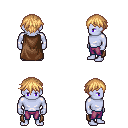
a pixel art fantasy rpg character, male body template, dark elf, purple skin, brown cape, magenta pants, light blonde short bangs hairstyle, four views (front, back, left, right), 2x2 character sprite sheet, small pixel art, hard edges, no anti-aliasing